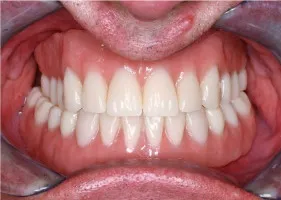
Postoperative clinical situation front view.
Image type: medical_photograph (oral_photograph)